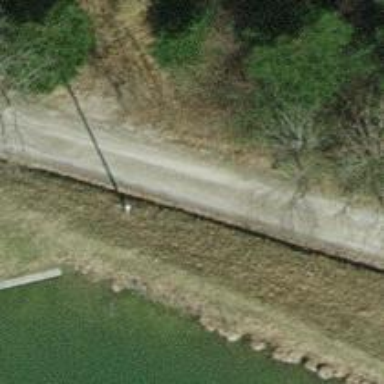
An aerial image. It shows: Minor power line.